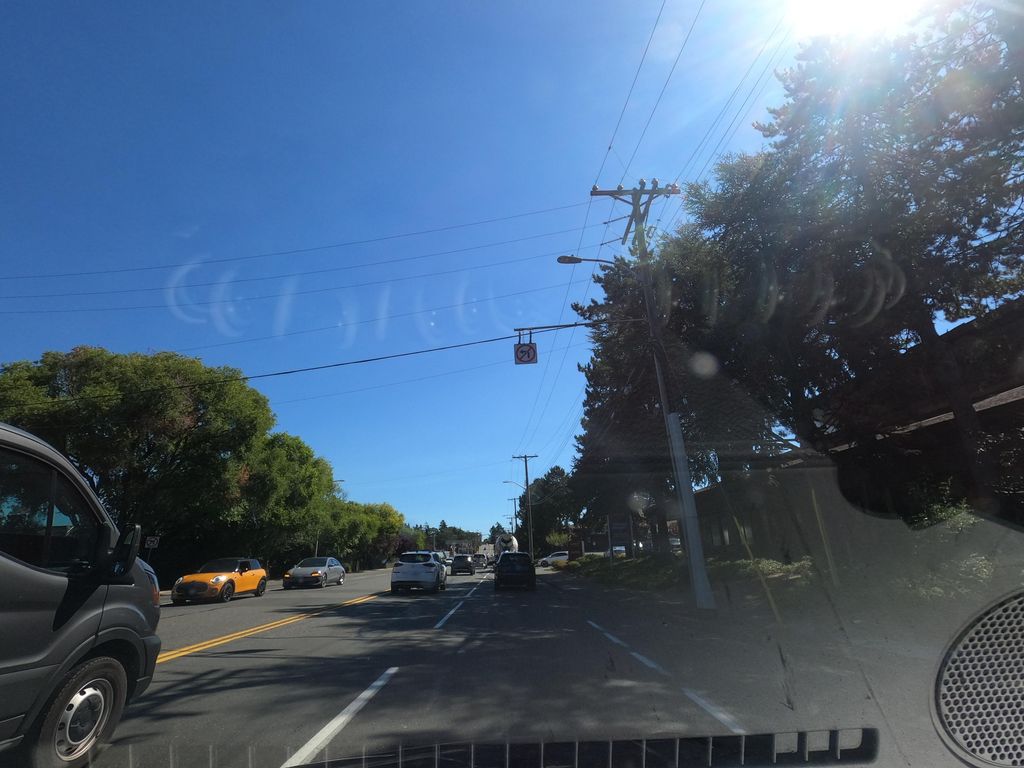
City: victoria